Question: I have a complex layout in XML.
'''
<LinearLayout xmlns:android="http://schemas.android.com/apk/res/android"
android:layout_width="fill_parent"
android:layout_height="fill_parent"
android:background="@color/mainbackground"
android:orientation="vertical"
android:weightSum="1" >
<LinearLayout
android:id="@+id/selector"
android:layout_width="fill_parent"
android:layout_height="0dp"
android:layout_weight="0.1"
android:orientation="horizontal"
android:weightSum="1" >
<TextView
style="@style/T2"
android:layout_width="wrap_content"
android:layout_height="match_parent"
android:layout_weight="0.5"
android:gravity="center"
android:text="@string/month" />
<TextView
android:id="@+id/byday"
style="@style/T2"
android:layout_width="wrap_content"
android:layout_height="match_parent"
android:layout_weight="0.5"
android:background="@color/tertiarybackground"
android:gravity="center"
android:text="@string/day"
android:textColor="@color/links" />
</LinearLayout>
<RelativeLayout
android:id="@+id/header"
android:layout_width="fill_parent"
android:layout_height="0dp"
android:layout_below="@+id/selector"
android:layout_weight="0.1"
android:background="@color/mainbackground" >
<RelativeLayout
android:id="@+id/previous"
android:layout_width="48dip"
android:layout_height="48dip"
android:layout_alignParentLeft="true" >
<ImageView
android:layout_width="wrap_content"
android:layout_height="wrap_content"
android:layout_centerInParent="true"
android:background="@drawable/arrow_left" />
</RelativeLayout>
<TextView
android:id="@+id/title"
style="@style/H2"
android:layout_width="wrap_content"
android:layout_height="wrap_content"
android:layout_centerHorizontal="true"
android:layout_marginTop="5dip"
android:textColor="#000000" />
<RelativeLayout
android:id="@+id/next"
android:layout_width="48dip"
android:layout_height="48dip"
android:layout_alignParentRight="true" >
<ImageView
android:layout_width="wrap_content"
android:layout_height="wrap_content"
android:layout_centerInParent="true"
android:background="@drawable/arrow_right" />
</RelativeLayout>
</RelativeLayout>
<LinearLayout
android:id="@+id/daysoftheweek"
android:layout_width="match_parent"
android:layout_height="0dp"
android:layout_below="@+id/header"
android:layout_weight="0.05"
android:orientation="horizontal" >
<LinearLayout
android:layout_width="0dp"
android:layout_height="wrap_content"
android:layout_weight="1"
android:gravity="center" >
<TextView
style="@style/T2"
android:layout_width="wrap_content"
android:layout_height="wrap_content"
android:text="@string/sun" />
</LinearLayout>
<LinearLayout
android:layout_width="0dp"
android:layout_height="wrap_content"
android:layout_weight="1"
android:gravity="center" >
<TextView
style="@style/T2"
android:layout_width="wrap_content"
android:layout_height="wrap_content"
android:text="@string/mon" />
</LinearLayout>
<LinearLayout
android:layout_width="0dp"
android:layout_height="wrap_content"
android:layout_weight="1"
android:gravity="center" >
<TextView
style="@style/T2"
android:layout_width="wrap_content"
android:layout_height="wrap_content"
android:text="@string/tue" />
</LinearLayout>
<LinearLayout
android:layout_width="0dp"
android:layout_height="wrap_content"
android:layout_weight="1"
android:gravity="center" >
<TextView
style="@style/T2"
android:layout_width="wrap_content"
android:layout_height="wrap_content"
android:text="@string/wed" />
</LinearLayout>
<LinearLayout
android:layout_width="0dp"
android:layout_height="wrap_content"
android:layout_weight="1"
android:gravity="center" >
<TextView
style="@style/T2"
android:layout_width="wrap_content"
android:layout_height="wrap_content"
android:text="@string/thu" />
</LinearLayout>
<LinearLayout
android:layout_width="0dp"
android:layout_height="wrap_content"
android:layout_weight="1"
android:gravity="center" >
<TextView
style="@style/T2"
android:layout_width="wrap_content"
android:layout_height="wrap_content"
android:text="@string/fri" />
</LinearLayout>
<LinearLayout
android:layout_width="0dp"
android:layout_height="wrap_content"
android:layout_weight="1"
android:gravity="center" >
<TextView
style="@style/T2"
android:layout_width="wrap_content"
android:layout_height="wrap_content"
android:text="@string/sat" />
</LinearLayout>
</LinearLayout>
<GridView
android:id="@+id/gridview"
android:layout_width="fill_parent"
android:layout_height="0dp"
android:layout_below="@+id/daysoftheweek"
android:layout_gravity="center_horizontal"
android:layout_weight="0.5"
android:listSelector="@android:color/transparent"
android:numColumns="7"
android:stretchMode="columnWidth" />
<ScrollView
android:id="@+id/scroll"
android:layout_width="match_parent"
android:layout_height="0dp"
android:layout_weight="0.25"
android:fadeScrollbars="false"
android:gravity="top"
android:scrollbarAlwaysDrawHorizontalTrack="true"
android:scrollbarAlwaysDrawVerticalTrack="true"
android:scrollbarFadeDuration="0" >
<LinearLayout
android:id="@+id/text"
android:layout_width="match_parent"
android:layout_height="match_parent"
android:layout_marginLeft="5dp"
android:layout_marginRight="5dp"
android:layout_gravity="top"
android:orientation="vertical" >
</LinearLayout>
</ScrollView>
</LinearLayout>
'''
Now programatically I add rows to the LinearLayout 'text':
'''
rLayout = (LinearLayout) findViewById(R.id.text);
View row = li.inflate(R.layout.event_row, null);
rLayout.addView(row);
'''
'text'

Thanks for your help!
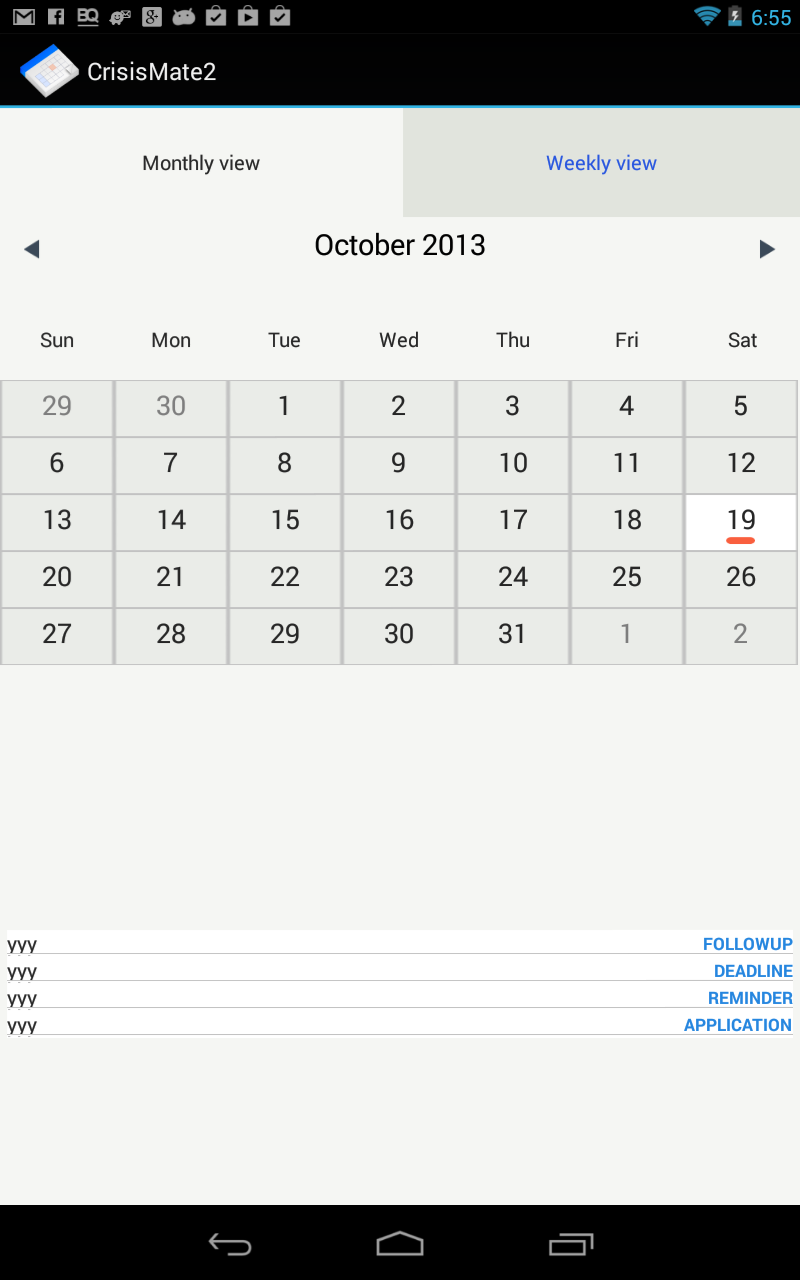
Answer: SOLVED!
The problem was in the GridView above:
I changed form:
'''
<GridView
android:id="@+id/gridview"
android:layout_width="fill_parent"
android:layout_height="0dp"
android:layout_below="@+id/daysoftheweek"
android:layout_gravity="center_horizontal"
android:layout_weight="0.5"
android:listSelector="@android:color/transparent"
android:numColumns="7"
android:stretchMode="columnWidth" />
'''
to
'''
<GridView
android:id="@+id/gridview"
android:layout_width="fill_parent"
android:layout_height="wrap_content"
android:layout_below="@+id/daysoftheweek"
android:layout_gravity="center_horizontal"
android:listSelector="@android:color/transparent"
android:numColumns="7"
android:stretchMode="columnWidth" />
'''